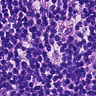
Metastatic tissue present: yes